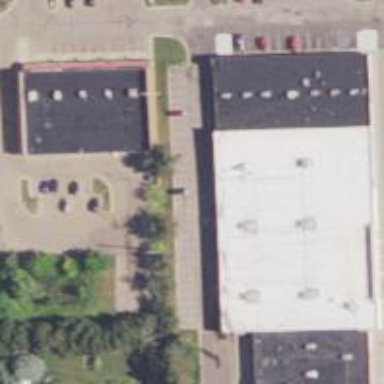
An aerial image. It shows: Flat roof retail building.